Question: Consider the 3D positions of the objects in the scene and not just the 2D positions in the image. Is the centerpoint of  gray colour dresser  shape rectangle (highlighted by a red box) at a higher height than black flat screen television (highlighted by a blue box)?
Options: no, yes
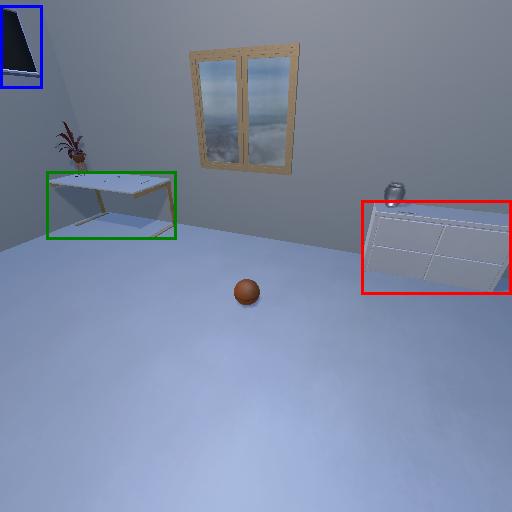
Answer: no